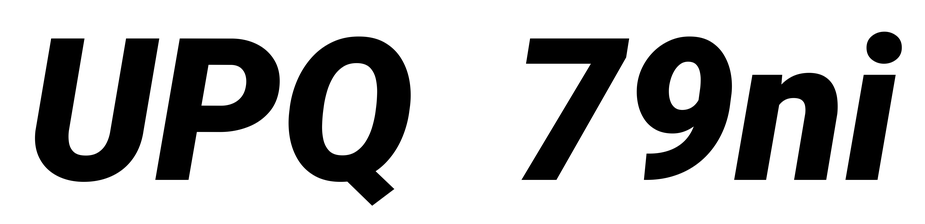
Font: Roboto-Italic_Black_Italic